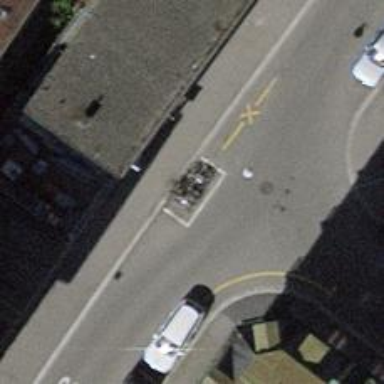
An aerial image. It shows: Bicycle parking area with stands available.